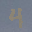
Label: 4